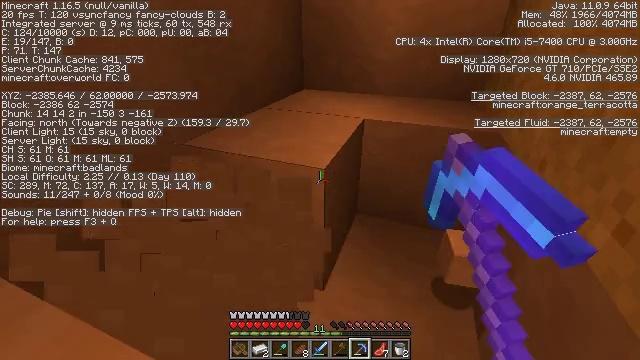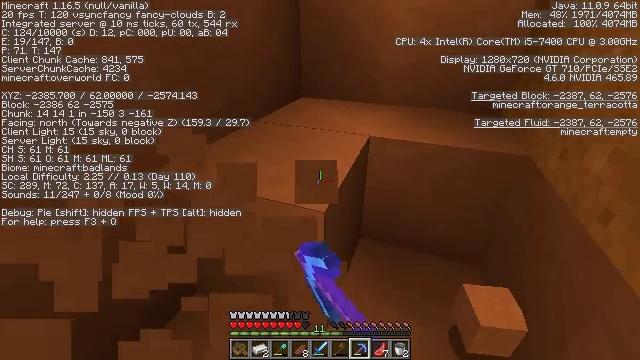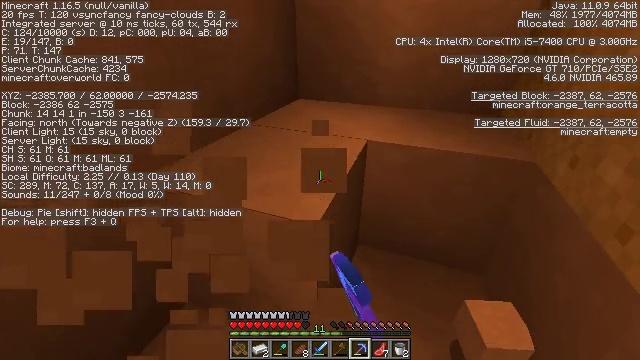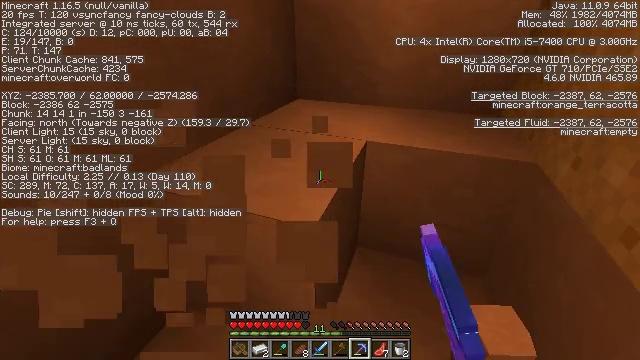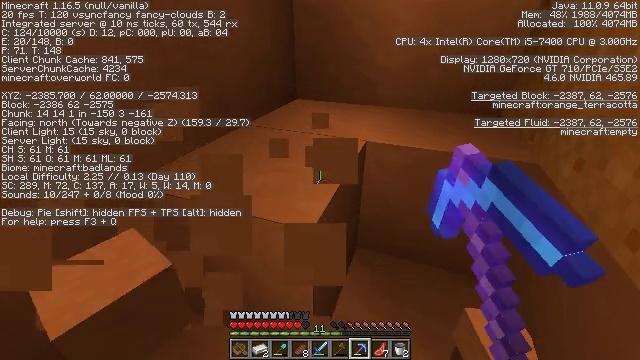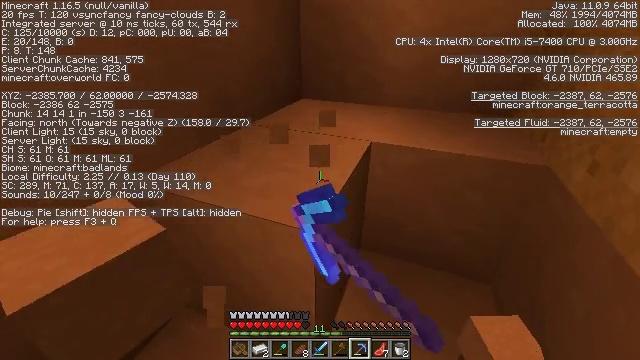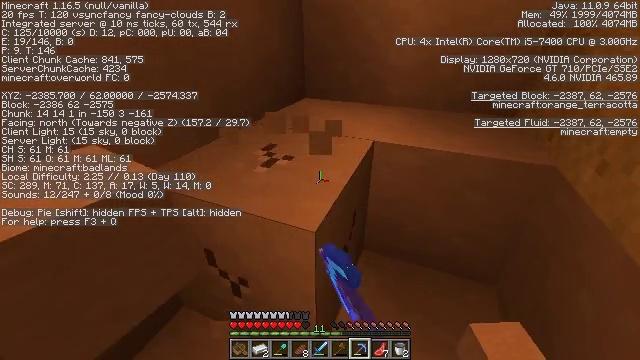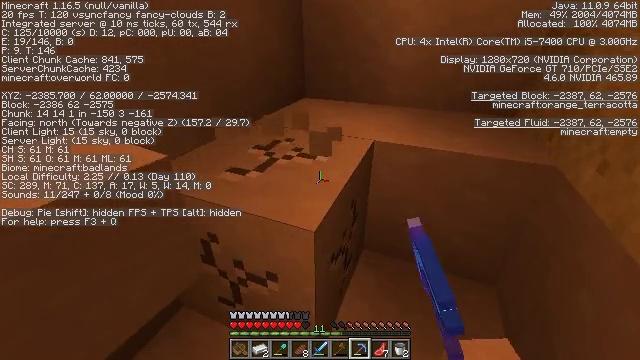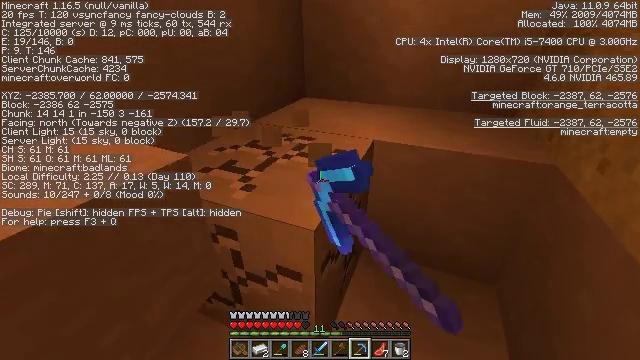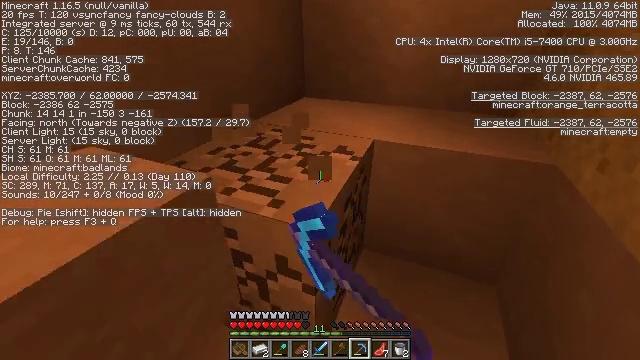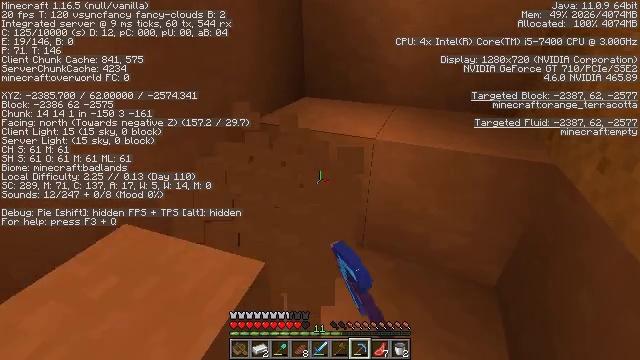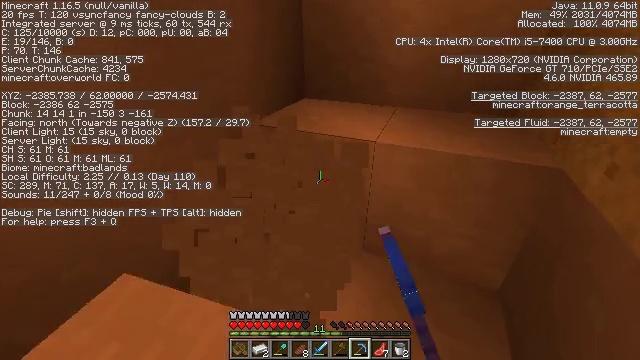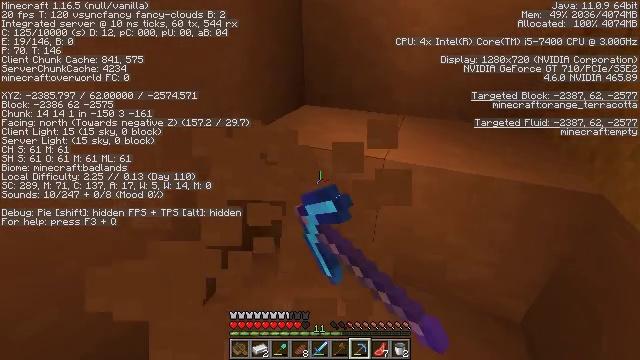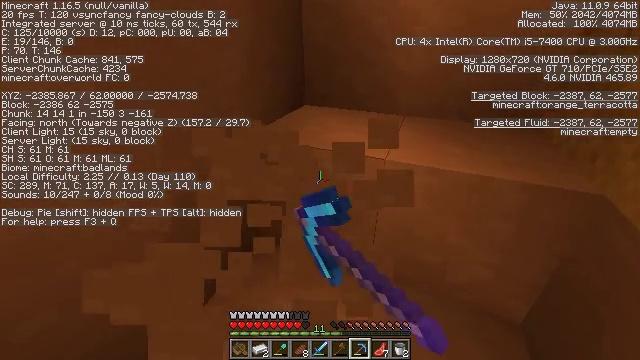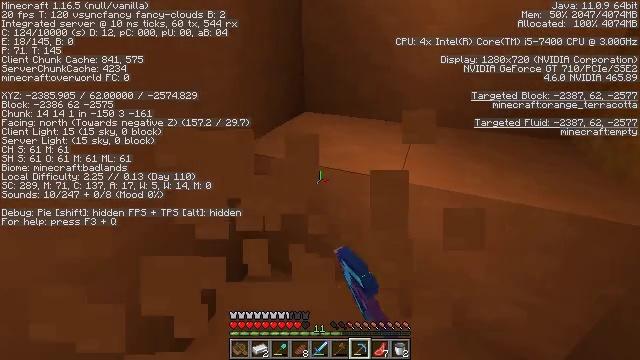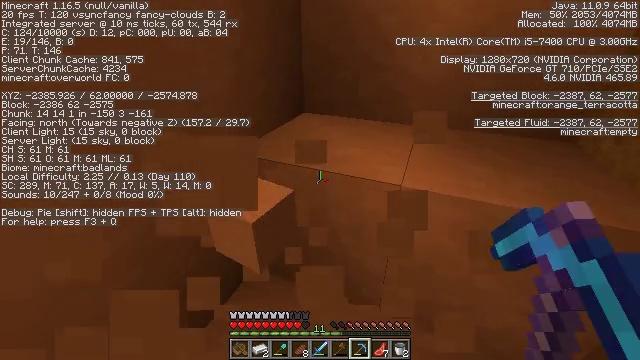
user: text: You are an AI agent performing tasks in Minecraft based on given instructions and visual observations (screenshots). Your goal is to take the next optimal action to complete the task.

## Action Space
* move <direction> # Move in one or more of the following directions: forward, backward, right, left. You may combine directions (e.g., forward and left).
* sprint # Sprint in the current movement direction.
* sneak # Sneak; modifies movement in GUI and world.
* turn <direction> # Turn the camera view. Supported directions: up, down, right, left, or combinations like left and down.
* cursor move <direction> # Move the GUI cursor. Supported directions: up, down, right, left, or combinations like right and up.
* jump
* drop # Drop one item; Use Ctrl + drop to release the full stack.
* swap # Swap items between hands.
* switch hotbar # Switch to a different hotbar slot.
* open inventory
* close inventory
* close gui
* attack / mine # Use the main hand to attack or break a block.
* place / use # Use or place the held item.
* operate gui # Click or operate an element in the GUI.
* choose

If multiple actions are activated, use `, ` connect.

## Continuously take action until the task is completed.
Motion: motion action
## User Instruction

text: Mine the orange terracotta block.
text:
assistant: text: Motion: move forward, attack / mine
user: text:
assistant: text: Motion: attack / mine
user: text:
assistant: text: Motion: attack / mine
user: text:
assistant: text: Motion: attack / mine
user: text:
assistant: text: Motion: turn left, attack / mine
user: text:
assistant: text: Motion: attack / mine
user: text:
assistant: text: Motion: attack / mine
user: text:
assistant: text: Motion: attack / mine
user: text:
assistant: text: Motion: attack / mine
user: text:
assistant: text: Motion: attack / mine
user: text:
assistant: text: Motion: move forward, attack / mine
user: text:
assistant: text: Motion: move forward, attack / mine
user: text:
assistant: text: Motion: move forward, attack / mine
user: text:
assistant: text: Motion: attack / mine
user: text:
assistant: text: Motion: attack / mine
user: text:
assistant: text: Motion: attack / mine
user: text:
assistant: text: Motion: attack / mine
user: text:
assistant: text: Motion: attack / mine
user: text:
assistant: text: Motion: attack / mine
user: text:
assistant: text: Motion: attack / mine
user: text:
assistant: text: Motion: turn right, attack / mine
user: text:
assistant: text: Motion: turn right, attack / mine
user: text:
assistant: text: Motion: turn right, attack / mine
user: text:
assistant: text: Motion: turn right, attack / mine
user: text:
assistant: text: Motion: turn right, attack / mine
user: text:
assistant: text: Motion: attack / mine
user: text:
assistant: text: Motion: attack / mine
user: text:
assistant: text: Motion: attack / mine
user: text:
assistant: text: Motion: attack / mine
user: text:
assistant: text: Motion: attack / mine